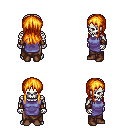
a pixel art fantasy rpg character, male body template, skeleton, chain tabard jacket, robe skirt, light blonde unkempt hairstyle, leather bracers, brown shoes, four views (front, back, left, right), 2x2 character sprite sheet, small pixel art, hard edges, no anti-aliasing